Question: I am using WCF REST Service (4.0) to expose JSON API ..but not getting my 'WebFaultException' to work.
I have following in my method:
'''
if (!int.TryParse(Id, out idValue))
{
throw new WebFaultException<string>(string.Format(WebExceptionMessages.NotIntegerAsParameter),
HttpStatusCode.BadRequest);
}
'''
and when i try to call the service from fiddler i always receive the same error message:

I have been trying to search for a solution for some time now...please help.
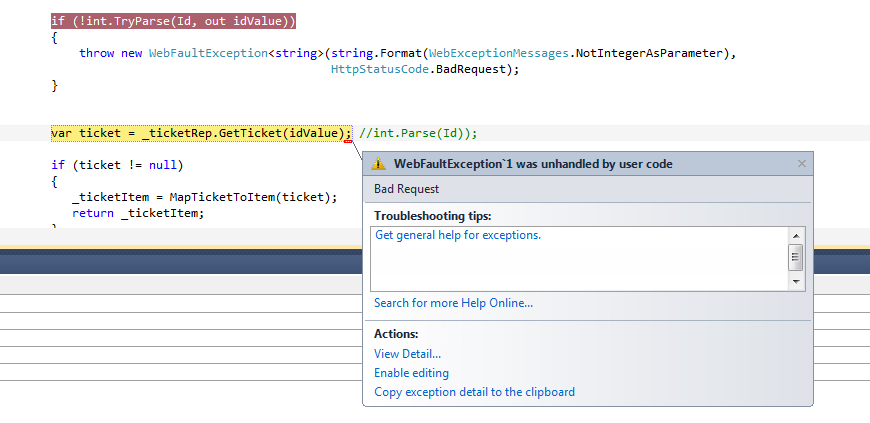
Answer: The 'WebFaultException' is working properly - the error message in Visual Studio is just telling you that it wasn't handled - that's the expected behavior. Visual Studio debugger will tell you it's unhandled since you didn't trap the error via try/catch. See <URL>.